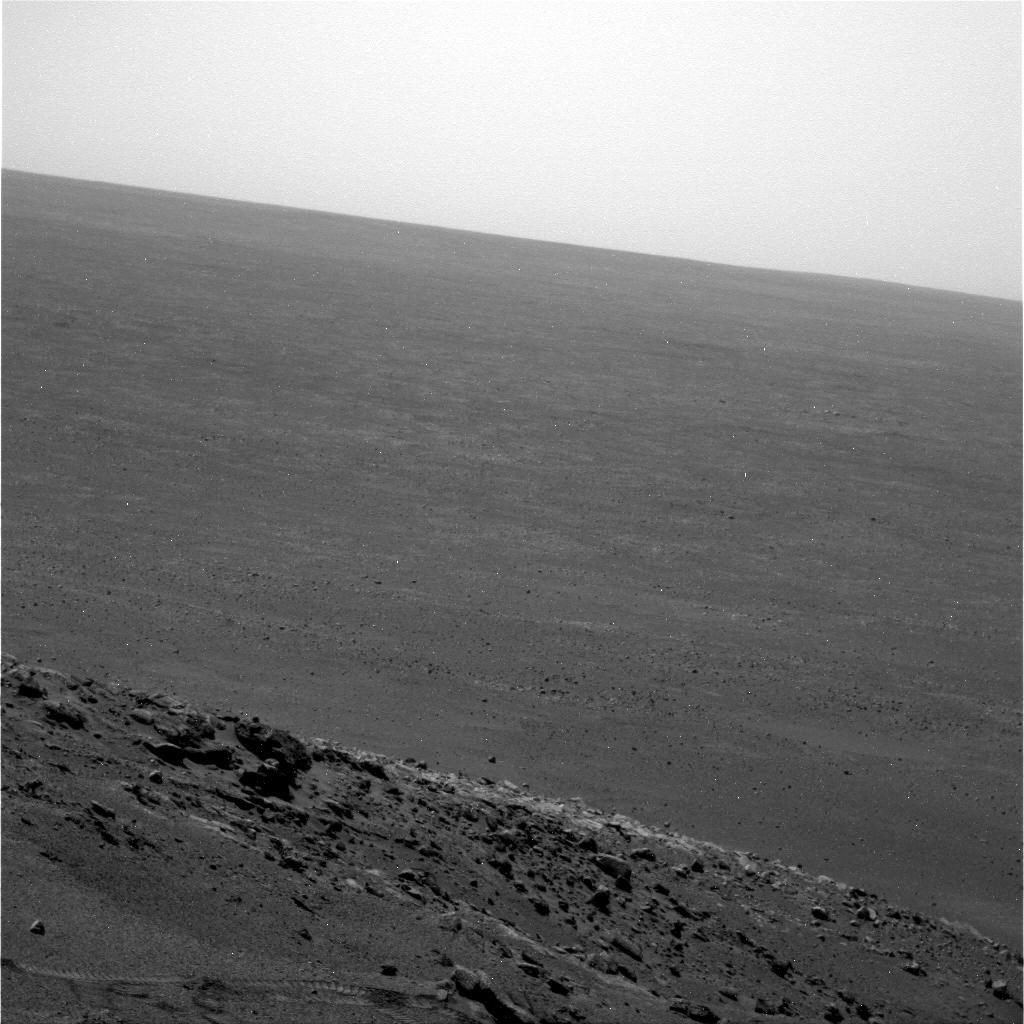
Terrain classes present: Bedrock, Gravel / Sand / Soil, Rock, Sky / Distant Mountains, Track